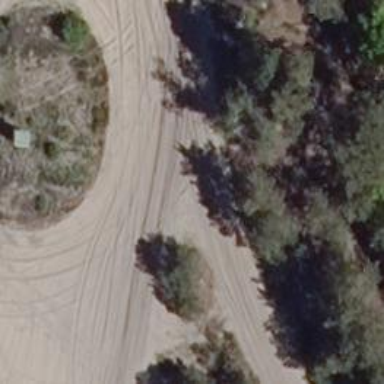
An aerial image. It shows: Sandy track road with grade 4 track type.